Field crop: maize
Growth stage: 2
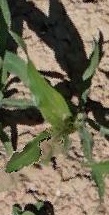
Species: maize